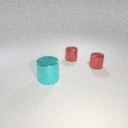
large cyan metal cylinder to the left of small red metal cylinder